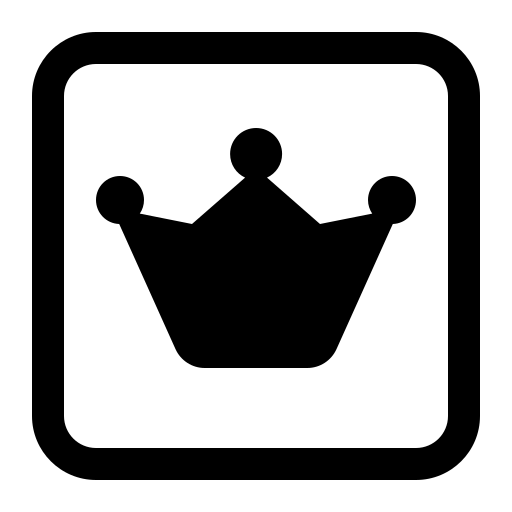
Tags: icon, FontAwesome, fa-icon, brand, square, web, awesome, stroke